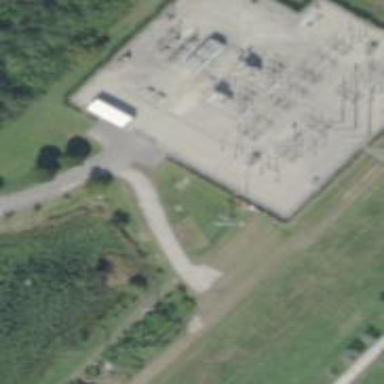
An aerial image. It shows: Distribution level power substation surrounded by fence.